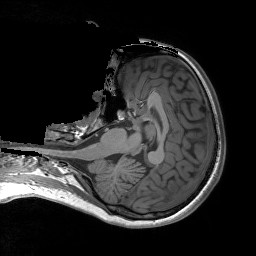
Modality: T1w
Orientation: axial